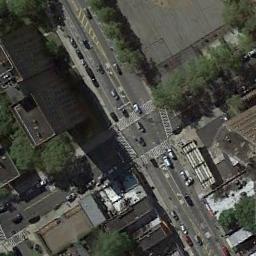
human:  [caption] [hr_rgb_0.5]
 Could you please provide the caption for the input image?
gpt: An intersection with dense traffic located in a commercial area .

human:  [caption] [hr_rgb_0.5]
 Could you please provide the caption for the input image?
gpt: There are many buildings of different shapes and sizes beside the intersection .

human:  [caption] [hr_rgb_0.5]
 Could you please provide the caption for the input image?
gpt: There are many moving and waiting vehicles on the road at the intersection, Many buildings and some trees around the intersection .

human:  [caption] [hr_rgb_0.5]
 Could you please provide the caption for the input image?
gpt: There is only traffic on the left side of the intersection .

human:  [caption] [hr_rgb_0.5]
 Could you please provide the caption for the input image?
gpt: There are some green trees and buildings around the intersection .